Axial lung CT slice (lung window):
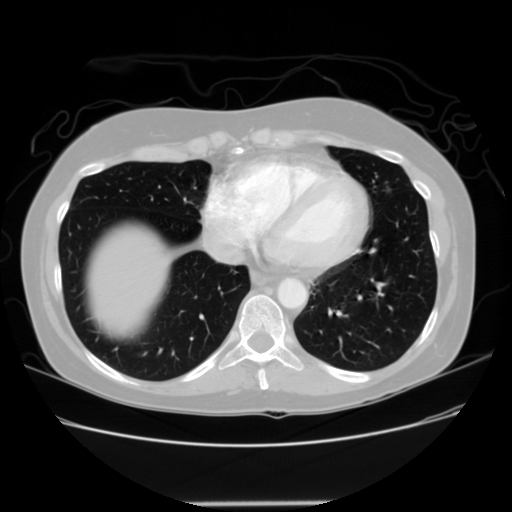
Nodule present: no